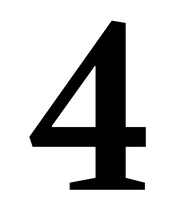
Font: LibreCaslonText_SemiBold